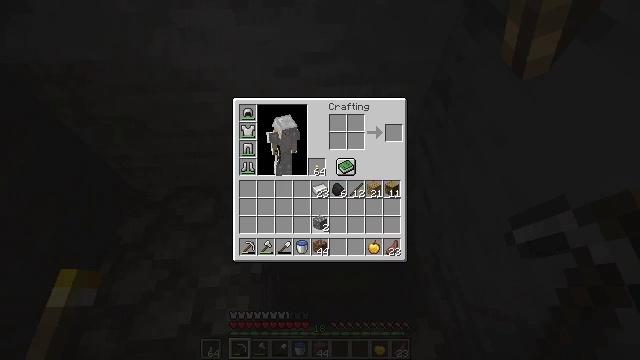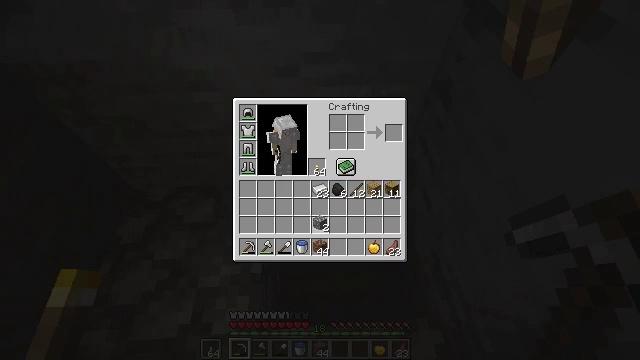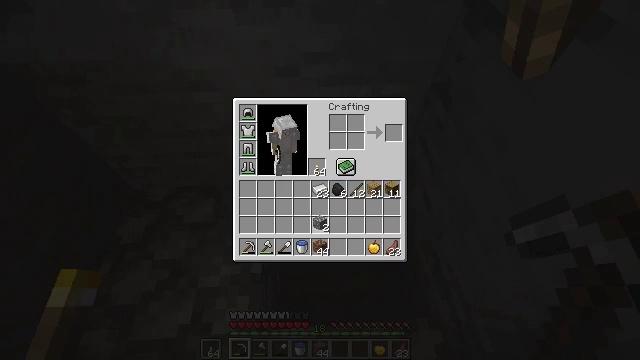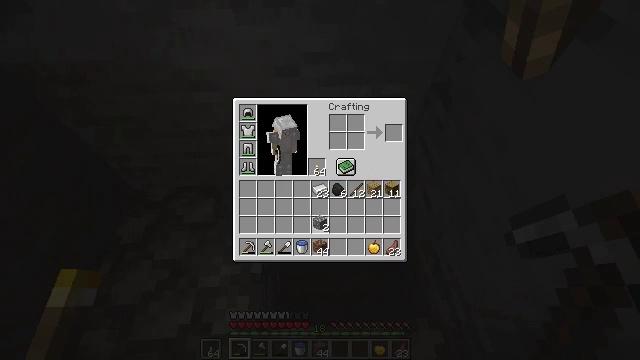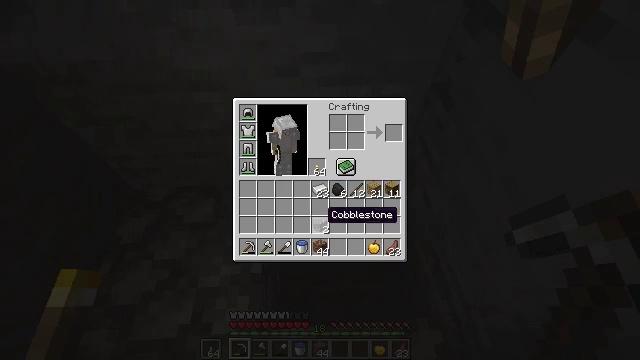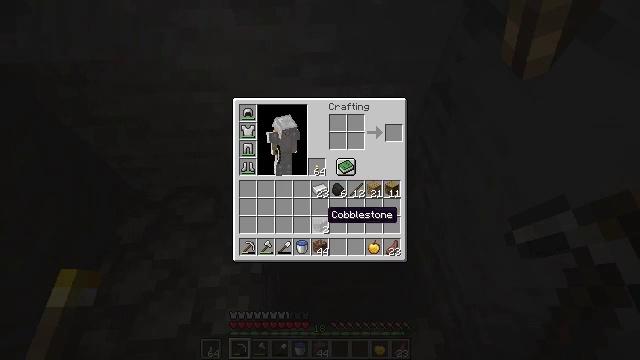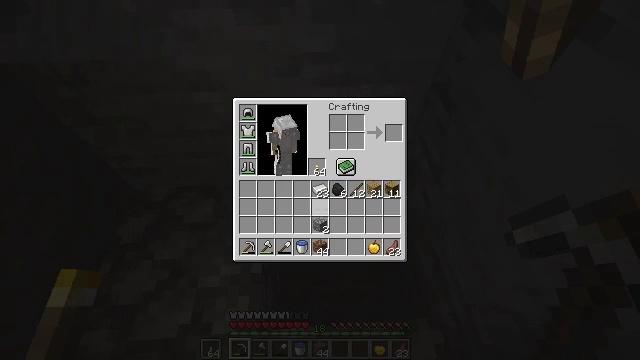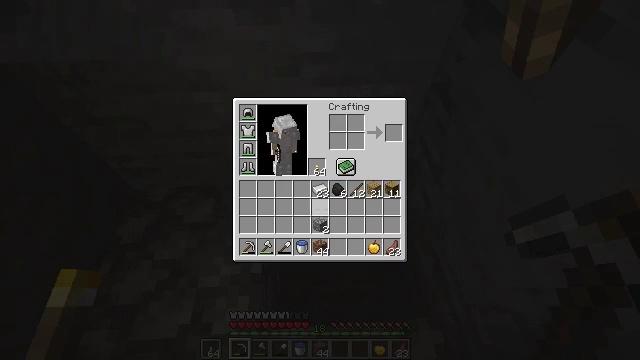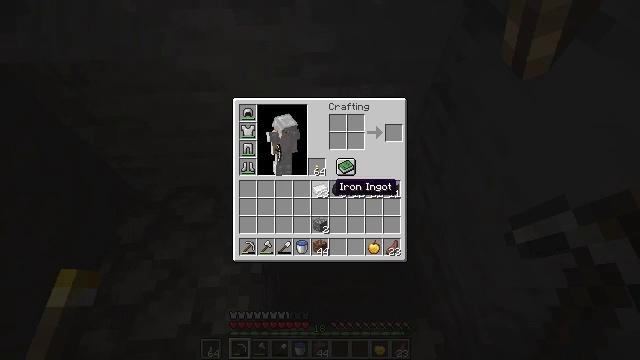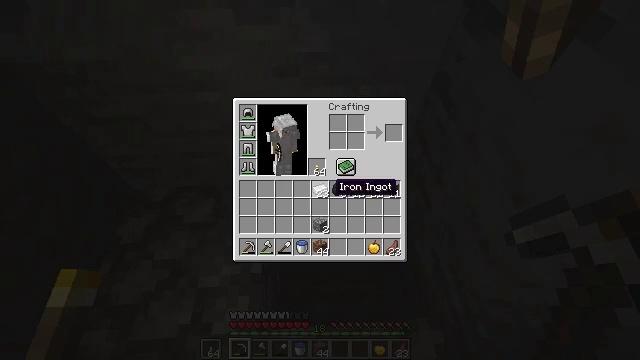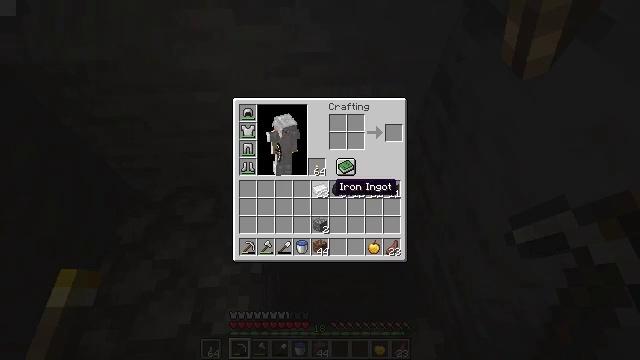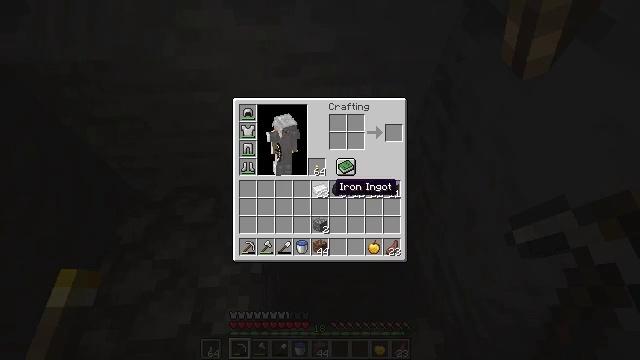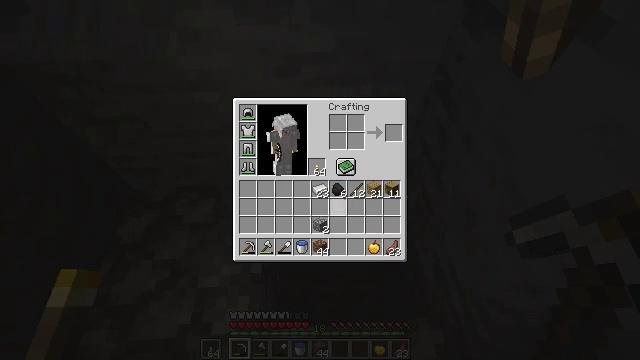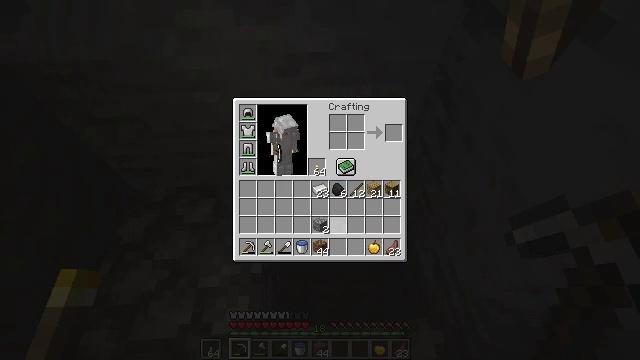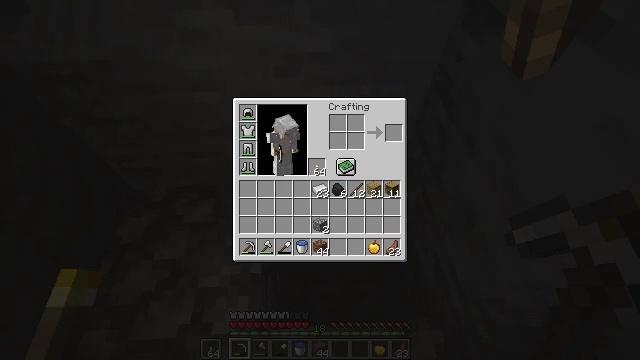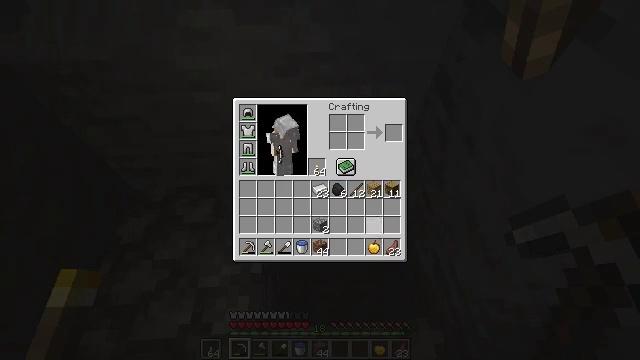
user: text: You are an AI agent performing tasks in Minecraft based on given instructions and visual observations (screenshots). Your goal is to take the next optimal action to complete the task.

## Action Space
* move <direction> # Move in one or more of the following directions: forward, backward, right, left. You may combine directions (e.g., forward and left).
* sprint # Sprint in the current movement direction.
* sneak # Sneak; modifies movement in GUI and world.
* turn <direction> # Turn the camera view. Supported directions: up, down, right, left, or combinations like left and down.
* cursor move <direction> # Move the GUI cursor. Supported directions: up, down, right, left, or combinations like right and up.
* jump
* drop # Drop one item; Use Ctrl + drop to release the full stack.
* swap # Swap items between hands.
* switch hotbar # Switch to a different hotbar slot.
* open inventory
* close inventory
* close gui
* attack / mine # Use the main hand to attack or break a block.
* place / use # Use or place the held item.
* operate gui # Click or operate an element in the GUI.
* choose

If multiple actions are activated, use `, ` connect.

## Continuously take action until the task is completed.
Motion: motion action
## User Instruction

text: Break the cobblestone to create a path.
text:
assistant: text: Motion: no_op
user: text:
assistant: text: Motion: operate gui
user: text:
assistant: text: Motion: operate gui
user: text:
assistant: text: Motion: no_op
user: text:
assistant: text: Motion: no_op
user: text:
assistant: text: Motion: cursor move up
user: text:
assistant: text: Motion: cursor move up
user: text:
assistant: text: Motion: no_op
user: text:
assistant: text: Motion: no_op
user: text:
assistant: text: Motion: no_op
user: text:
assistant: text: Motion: no_op
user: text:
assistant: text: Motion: cursor move down
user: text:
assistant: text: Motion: cursor move right and down
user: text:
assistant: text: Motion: no_op
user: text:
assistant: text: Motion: cursor move right and up
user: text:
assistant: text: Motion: no_op
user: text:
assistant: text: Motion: no_op
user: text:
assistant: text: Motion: no_op
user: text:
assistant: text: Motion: turn left
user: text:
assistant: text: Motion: turn right and down
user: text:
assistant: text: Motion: turn right and down
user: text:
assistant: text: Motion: turn down
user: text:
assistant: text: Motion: no_op
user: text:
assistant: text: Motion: turn down
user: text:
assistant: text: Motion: turn down
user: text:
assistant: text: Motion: turn down
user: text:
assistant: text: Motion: turn left
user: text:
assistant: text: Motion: turn left
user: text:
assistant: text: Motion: turn left and up
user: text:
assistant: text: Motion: turn left and up